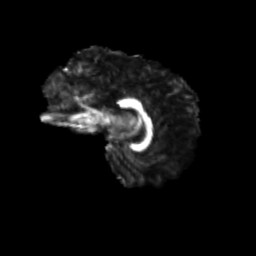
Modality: FA
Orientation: sagittal
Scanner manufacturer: siemens
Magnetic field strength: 3 T
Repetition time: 9.2 s
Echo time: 0.084 s